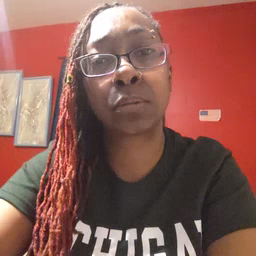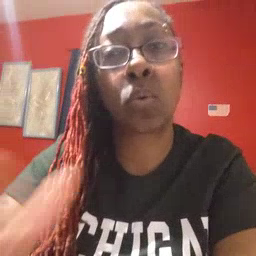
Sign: wake